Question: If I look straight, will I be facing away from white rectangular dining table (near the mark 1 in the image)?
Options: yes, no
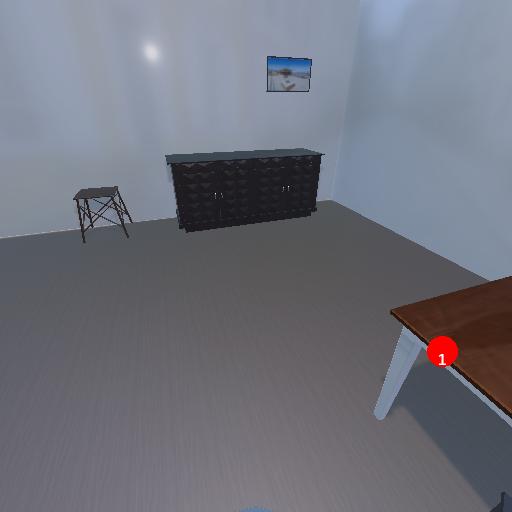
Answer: yes